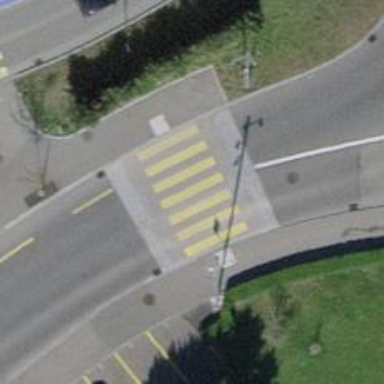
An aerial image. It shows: Uncontrolled zebra crossing on the road.